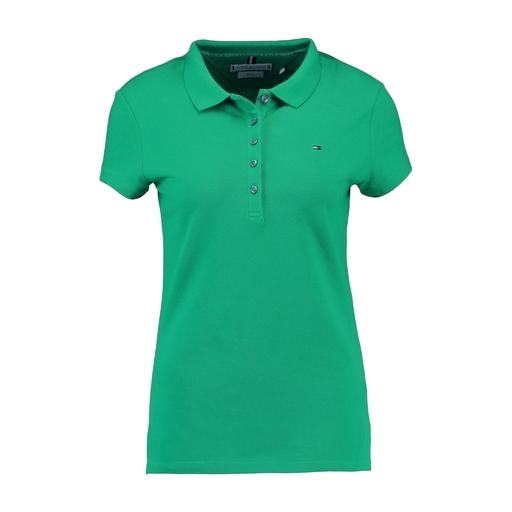
green skinny-fit stretch polo shirt, green skinny-fit polo shirt, green iconic slim polo, white background